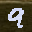
Label: 9